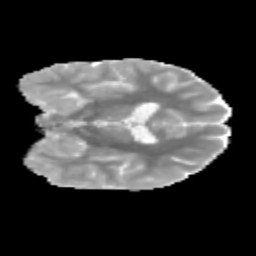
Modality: MD
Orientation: coronal
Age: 11
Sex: male
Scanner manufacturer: siemens
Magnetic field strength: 3 T
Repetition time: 3.8 s
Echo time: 0.07 s